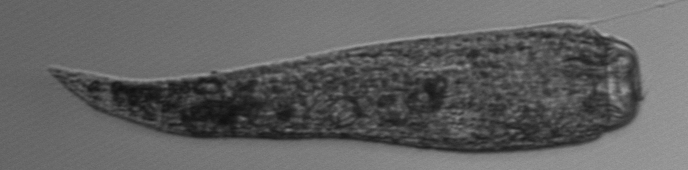
Label: Strombidium_conicum